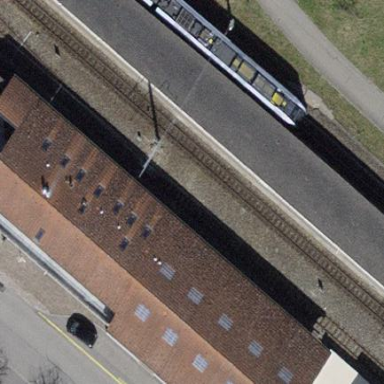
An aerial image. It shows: Train station with gabled roof.